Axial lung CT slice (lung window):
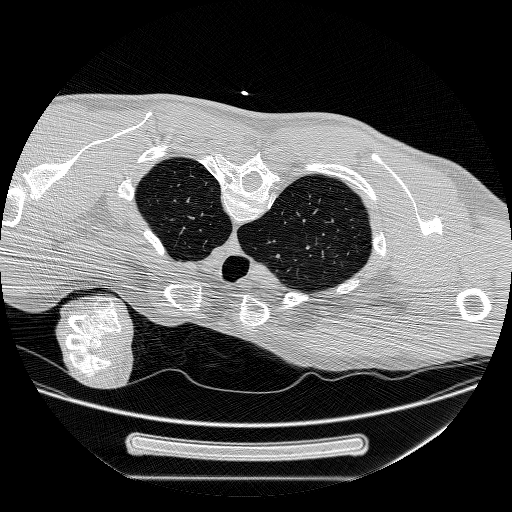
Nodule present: no